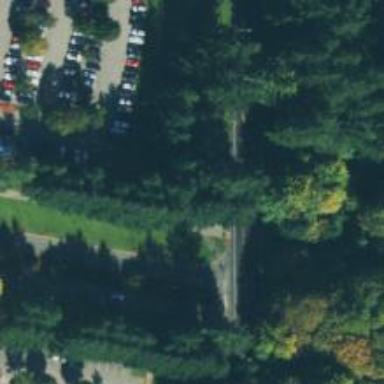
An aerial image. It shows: Footway.